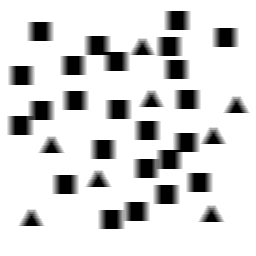
Squares: 24
Triangles: 8
Stars: 0
Total shapes: 32